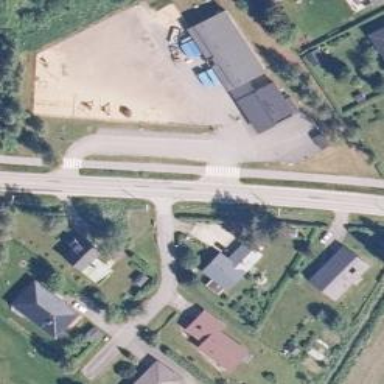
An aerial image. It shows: Uncontrolled road crossing.